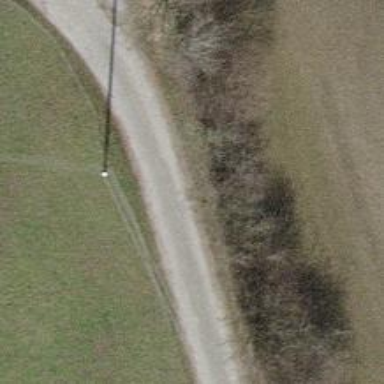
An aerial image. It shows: Minor power line.